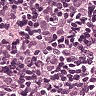
Metastatic tissue present: yes